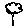
Label: tree